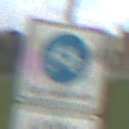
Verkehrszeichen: BeginnFahrradstrasse
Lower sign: BesondereFahrzeugeUndTransportgueter5
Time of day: MorningAfternoon
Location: Outdoor (Suburban)
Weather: PartlyCloudy
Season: NotSpecified
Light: Natural